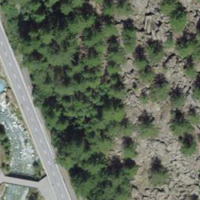
EUNIS habitat code: 48
Species observed at this site:
Dolycoris baccarum
Motacilla cinerea